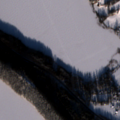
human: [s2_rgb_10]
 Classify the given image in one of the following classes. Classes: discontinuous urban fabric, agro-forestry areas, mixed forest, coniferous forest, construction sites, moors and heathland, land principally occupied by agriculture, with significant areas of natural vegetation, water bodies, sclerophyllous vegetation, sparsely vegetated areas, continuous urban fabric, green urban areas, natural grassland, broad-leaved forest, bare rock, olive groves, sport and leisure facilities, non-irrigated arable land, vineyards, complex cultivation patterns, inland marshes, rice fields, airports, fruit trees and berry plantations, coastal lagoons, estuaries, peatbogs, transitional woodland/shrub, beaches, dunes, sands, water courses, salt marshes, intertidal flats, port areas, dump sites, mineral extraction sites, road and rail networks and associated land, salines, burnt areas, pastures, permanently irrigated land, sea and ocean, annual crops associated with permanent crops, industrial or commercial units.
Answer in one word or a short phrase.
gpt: non-irrigated arable land, land principally occupied by agriculture, with significant areas of natural vegetation, coniferous forest, mixed forest, water bodies